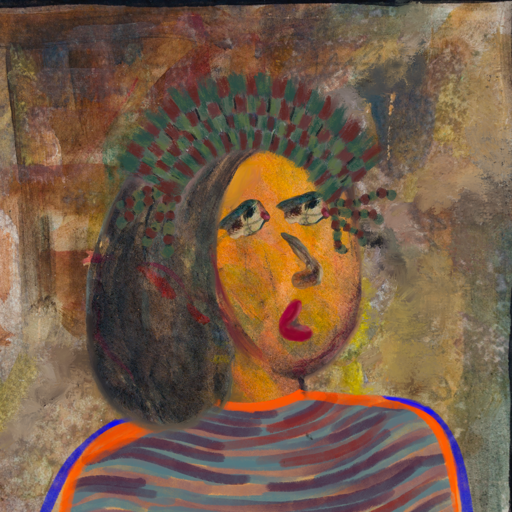
Background: Mosgoul, Head And Neck Side: Gypsy_Mother, Face Side: Pipe, Bust: Experience, Hair Side: Gypsy_Mother, Head Accessory: After_Raid_Crown, Second Necklace: Blank, Necklace: Blank, Baby: Blank